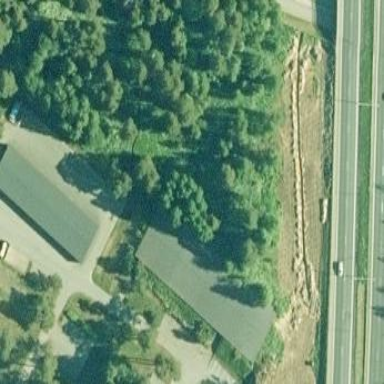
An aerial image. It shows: Bunker.